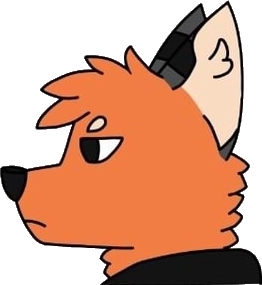
Label: 5_Animal